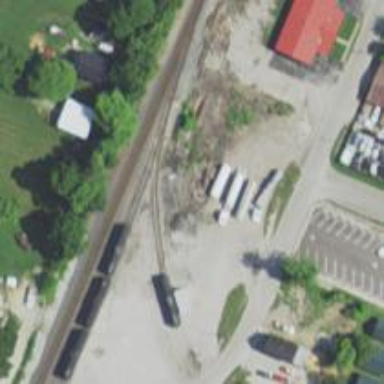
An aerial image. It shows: Railway spur service.